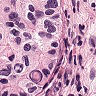
Metastatic tissue present: yes